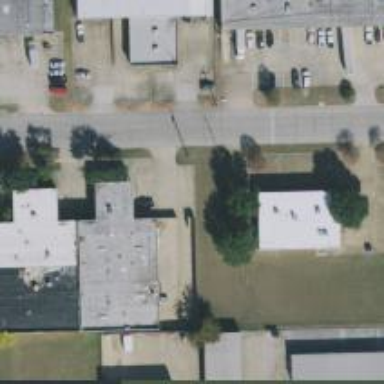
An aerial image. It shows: Warehouse.